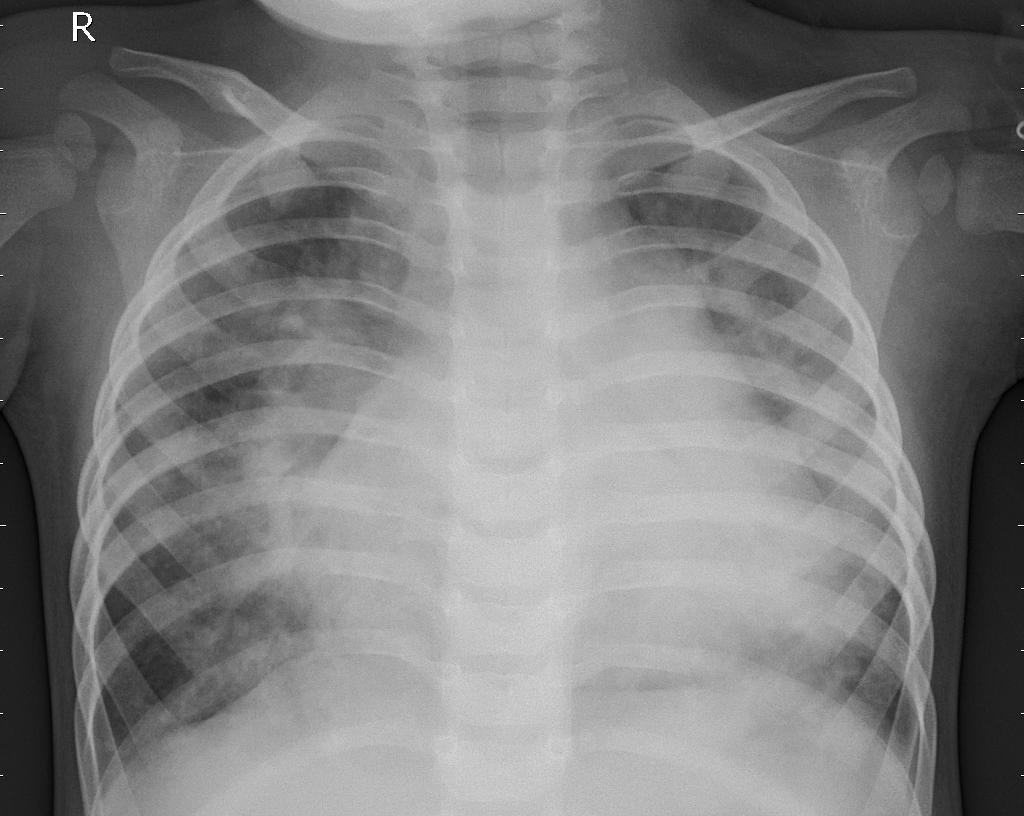
Diagnosis: PNEUMONIA